Current action and preconditions to check: path_clear

Your task: For each precondition in the list above, predict whether it will hold at this action.

Consider the current scene as observed from the mobile robot's camera, and analyze the predicted future states of all dynamic agents (e.g., people, animals, vehicles, or any moving entities) within the NEXT SECOND.

IMPORTANT: Only answer "very likely" if you are absolutely certain—based on strong, clear evidence—that a dynamic agent will violate the precondition in the predicted future state. Do NOT answer "very likely" for unlikely, ambiguous, or low-probability risks.

Ask yourself for each precondition: Is there a high probability, with clear and convincing evidence, that the predicted future states of any dynamic agent will interfere with the predicted future state of the currently executing action within the NEXT SECOND, causing that precondition to fail?

Assess the risk level based on these predictions. Use "likely" or "very likely" if motions create a clear risk of interference.

Use "neutral" or "improbable" if agents are nearby but their predicted paths are clearly diverging or non-conflicting.

Failure Risk Categories: "very improbable", "improbable", "neutral", "likely", "very likely"

Answer Format: Output ONLY the probability_of_failure value from these categories: "very improbable", "improbable", "neutral", "likely", "very likely"

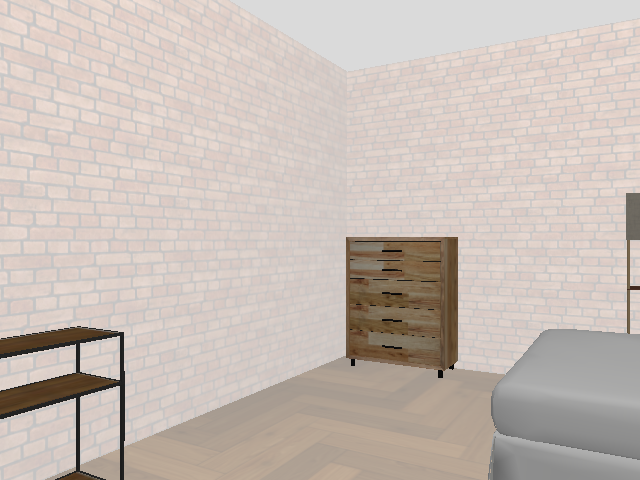

Answer: very improbable